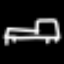
Label: bed